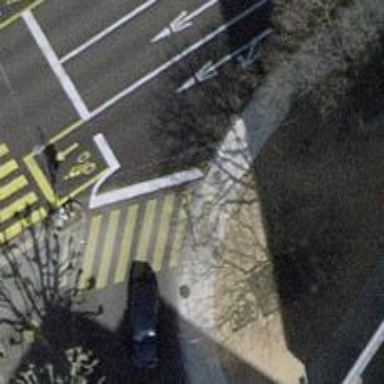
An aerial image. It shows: Crossing with traffic signals.